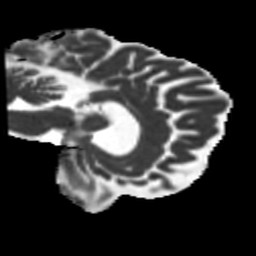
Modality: MD
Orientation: sagittal
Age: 68
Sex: female
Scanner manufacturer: siemens
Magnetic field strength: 3 T
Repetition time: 5.25 s
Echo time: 0.08 s